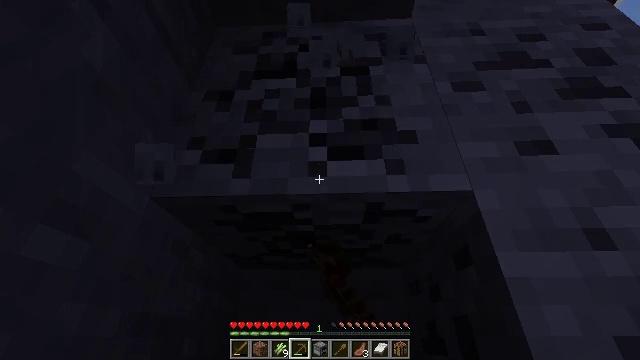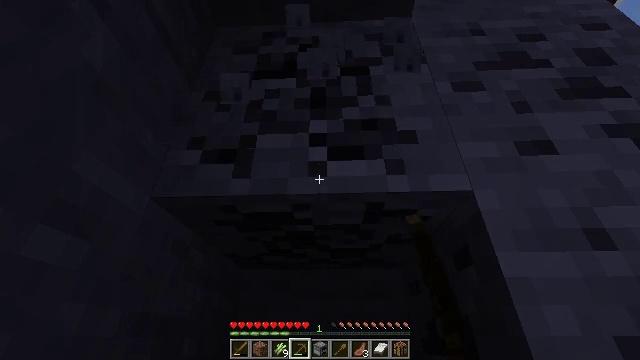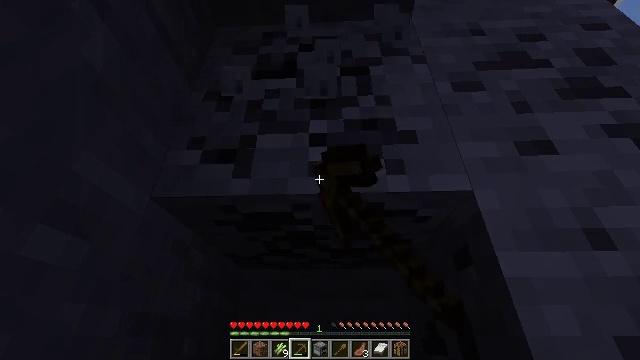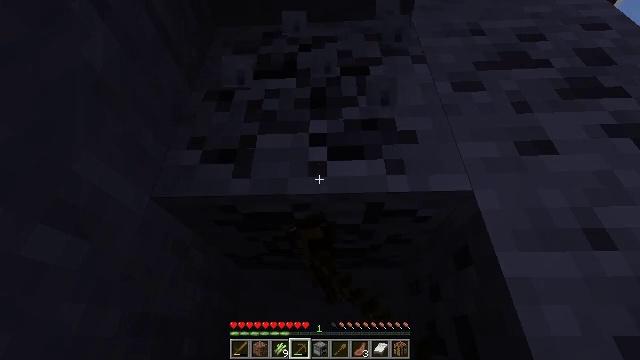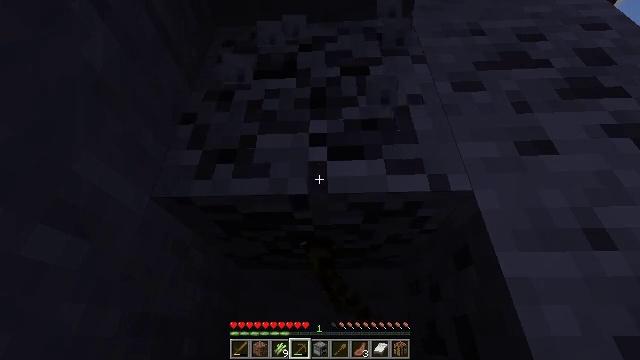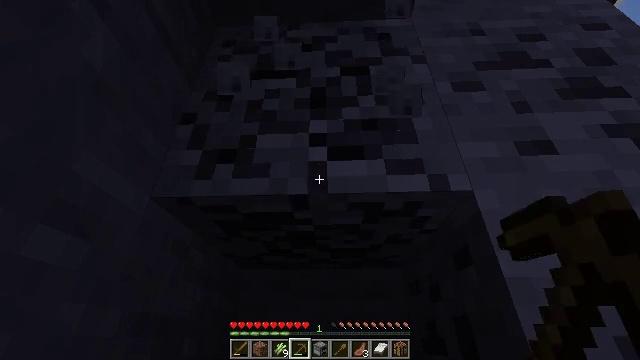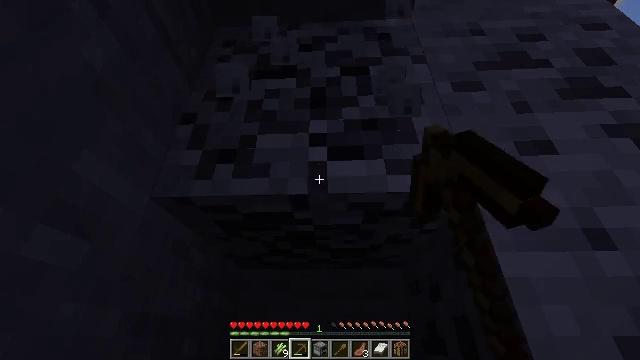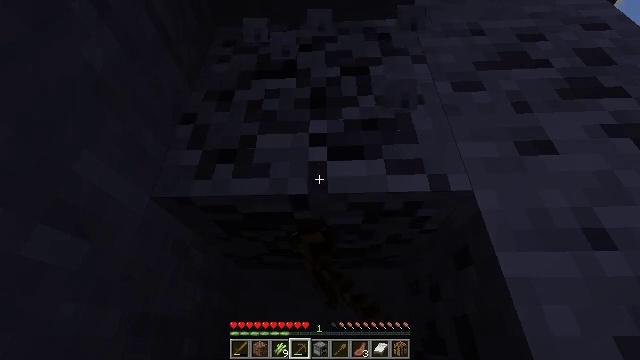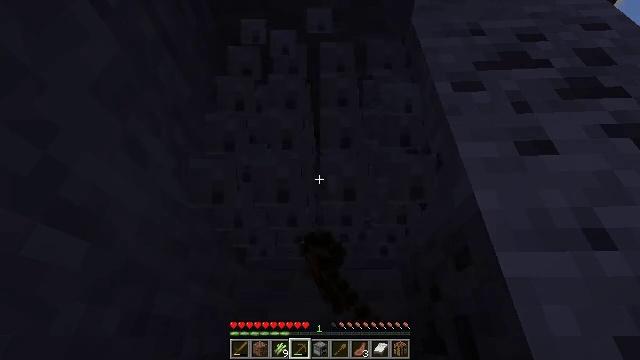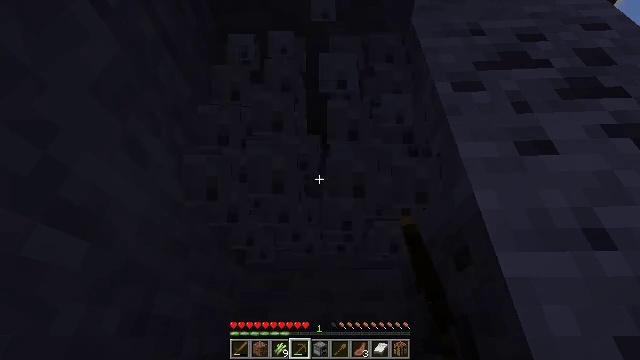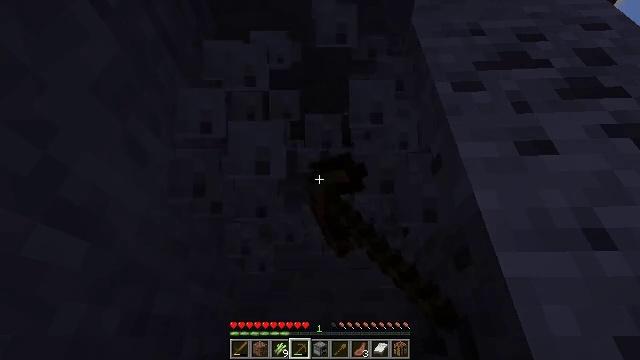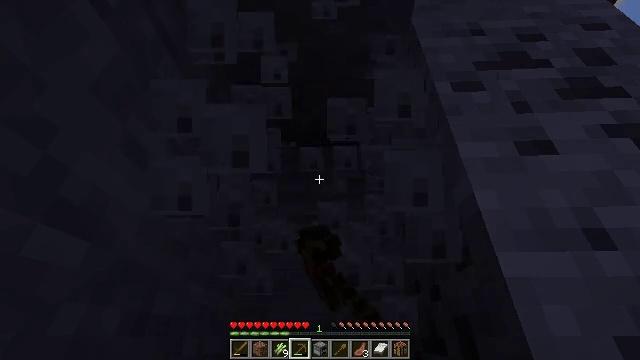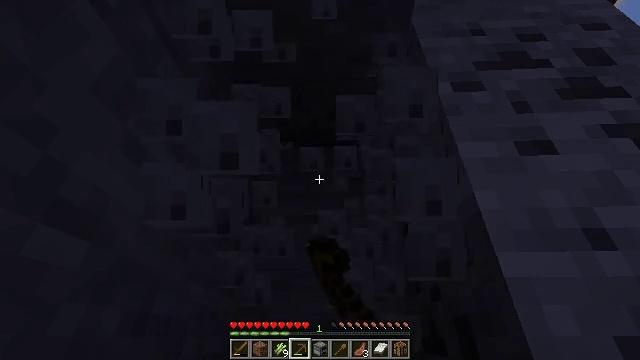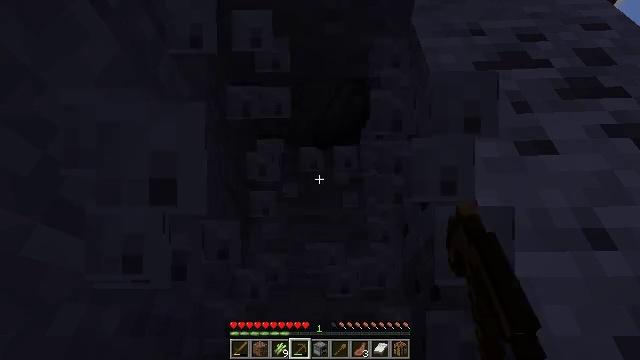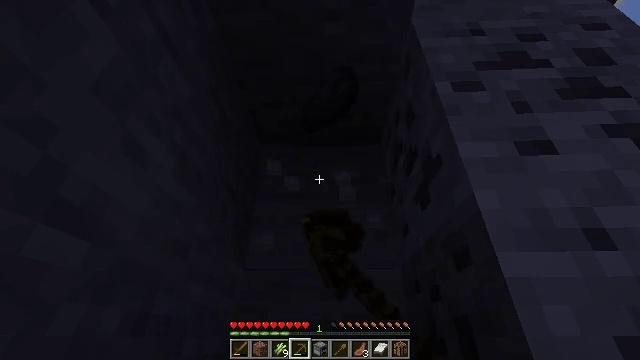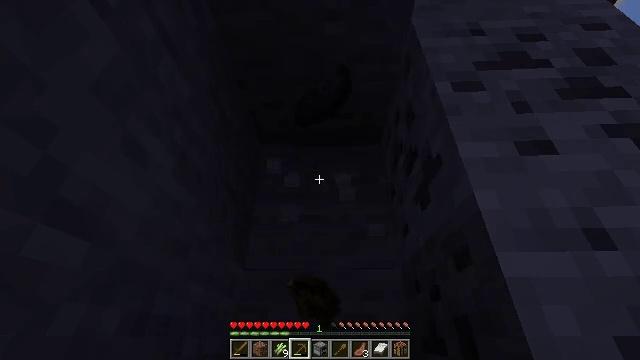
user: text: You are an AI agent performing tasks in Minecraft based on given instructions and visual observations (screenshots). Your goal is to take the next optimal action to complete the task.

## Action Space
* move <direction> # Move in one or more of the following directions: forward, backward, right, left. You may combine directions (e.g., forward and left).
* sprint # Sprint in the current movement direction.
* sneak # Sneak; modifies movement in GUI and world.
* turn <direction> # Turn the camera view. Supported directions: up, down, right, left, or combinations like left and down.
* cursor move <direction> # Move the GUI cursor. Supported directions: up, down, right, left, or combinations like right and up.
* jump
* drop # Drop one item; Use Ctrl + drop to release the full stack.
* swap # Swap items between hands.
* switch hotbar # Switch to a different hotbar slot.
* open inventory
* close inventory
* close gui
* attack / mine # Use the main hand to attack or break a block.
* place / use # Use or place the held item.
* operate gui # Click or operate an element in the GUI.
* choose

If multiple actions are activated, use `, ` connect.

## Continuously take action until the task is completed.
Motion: motion action
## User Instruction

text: Mine the coal ore underground.
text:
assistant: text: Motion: attack / mine
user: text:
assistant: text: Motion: attack / mine
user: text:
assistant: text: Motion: attack / mine
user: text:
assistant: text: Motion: attack / mine
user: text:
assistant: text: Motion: attack / mine
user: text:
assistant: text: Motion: attack / mine
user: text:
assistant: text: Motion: attack / mine
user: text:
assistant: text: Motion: attack / mine
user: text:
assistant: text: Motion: attack / mine
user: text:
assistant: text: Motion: attack / mine
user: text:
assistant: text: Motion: attack / mine
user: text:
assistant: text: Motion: attack / mine
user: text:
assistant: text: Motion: attack / mine
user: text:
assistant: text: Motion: attack / mine
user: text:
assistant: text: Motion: attack / mine
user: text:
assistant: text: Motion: attack / mine
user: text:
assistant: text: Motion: attack / mine
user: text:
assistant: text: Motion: turn right, attack / mine
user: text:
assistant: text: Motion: turn right, attack / mine
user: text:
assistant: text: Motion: turn right, attack / mine
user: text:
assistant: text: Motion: turn right, attack / mine
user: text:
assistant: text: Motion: turn right, attack / mine
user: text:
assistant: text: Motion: turn right, attack / mine
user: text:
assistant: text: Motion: turn right, attack / mine
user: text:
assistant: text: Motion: attack / mine
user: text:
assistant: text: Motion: attack / mine
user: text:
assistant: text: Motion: attack / mine
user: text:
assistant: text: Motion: attack / mine
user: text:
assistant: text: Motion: attack / mine
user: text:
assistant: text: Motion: attack / mine